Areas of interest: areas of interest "Commercial service"
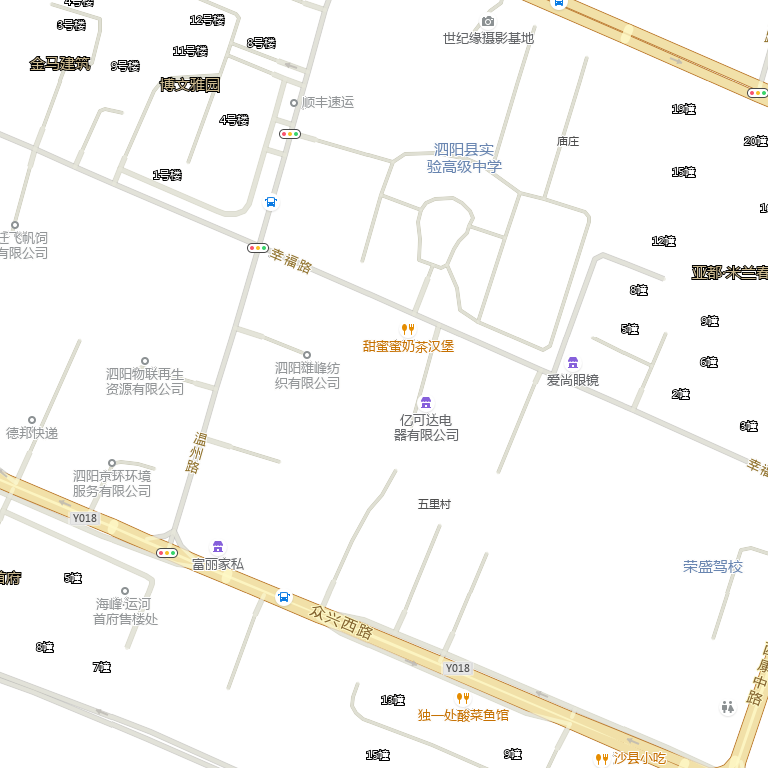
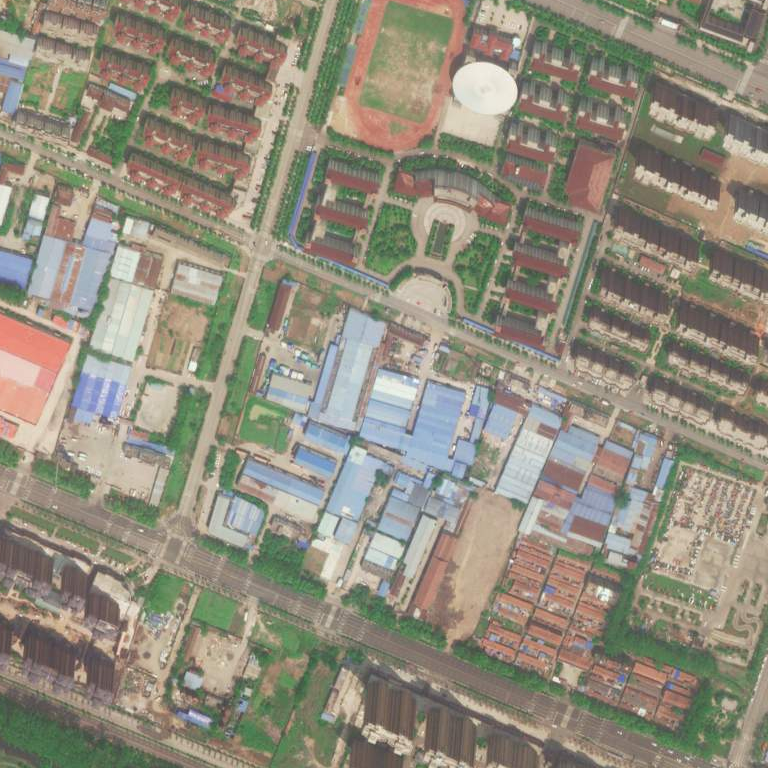